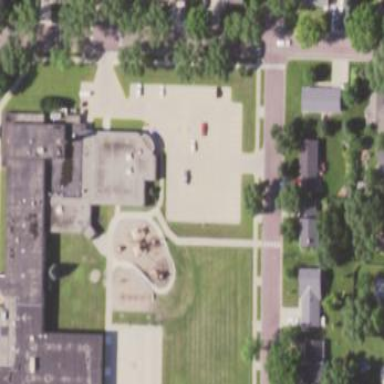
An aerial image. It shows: School building or complex.